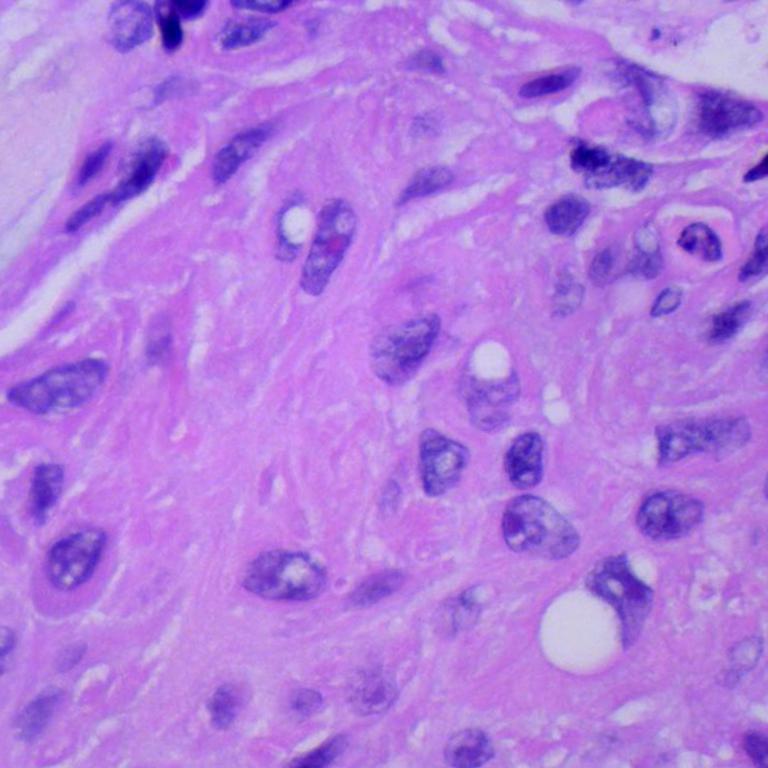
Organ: lung
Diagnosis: squamous carcinomas